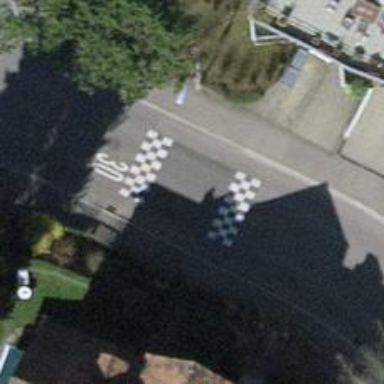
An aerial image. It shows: Traffic calming cushion.